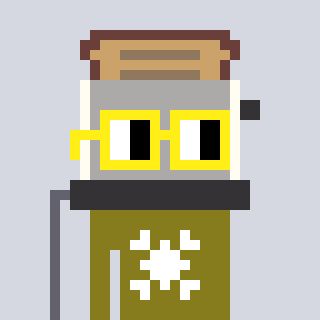
a pixel art character with square yellow glasses, a toaster-shaped head and a gunk-colored body on a cool background